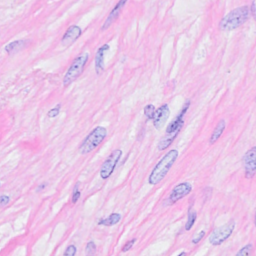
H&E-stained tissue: Breast